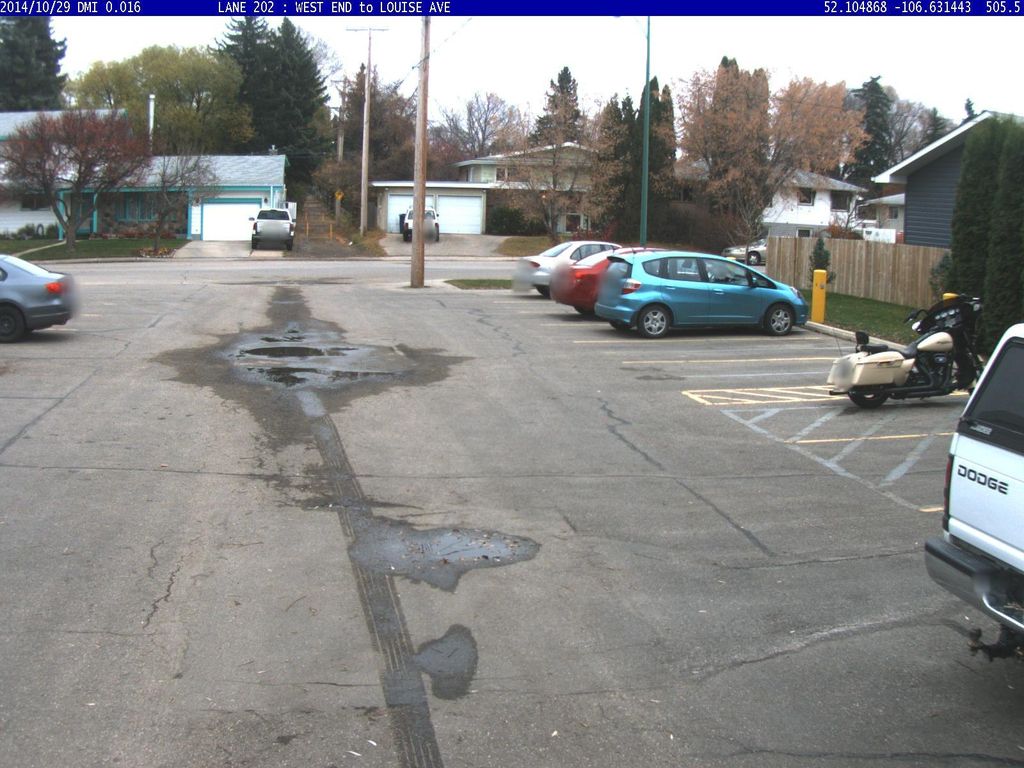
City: saskatoon